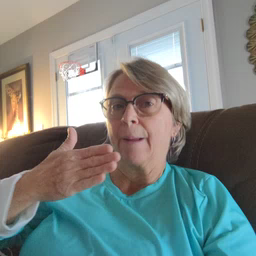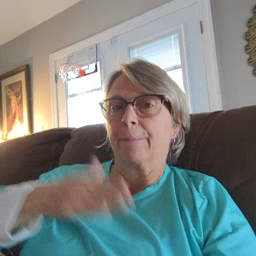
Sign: happy